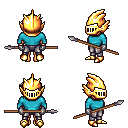
a pixel art fantasy rpg character, female body template, human, tanned skin, teal long-sleeve shirt, metal pants, white pixie cut hairstyle, gold helm, metal gloves, gold boots, spear, four views (front, back, left, right), 2x2 character sprite sheet, small pixel art, hard edges, no anti-aliasing